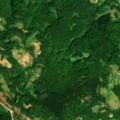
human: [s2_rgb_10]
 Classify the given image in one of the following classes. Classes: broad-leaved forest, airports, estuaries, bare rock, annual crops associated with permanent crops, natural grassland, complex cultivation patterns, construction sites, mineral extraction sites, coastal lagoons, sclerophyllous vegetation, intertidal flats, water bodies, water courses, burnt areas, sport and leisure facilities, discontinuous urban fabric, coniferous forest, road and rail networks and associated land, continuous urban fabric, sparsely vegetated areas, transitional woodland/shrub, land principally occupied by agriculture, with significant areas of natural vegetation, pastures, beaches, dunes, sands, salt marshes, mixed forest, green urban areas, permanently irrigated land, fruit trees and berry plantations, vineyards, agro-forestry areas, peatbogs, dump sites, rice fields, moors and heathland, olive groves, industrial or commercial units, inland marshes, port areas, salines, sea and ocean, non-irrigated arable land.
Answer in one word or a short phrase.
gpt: land principally occupied by agriculture, with significant areas of natural vegetation, broad-leaved forest, mixed forest, transitional woodland/shrub